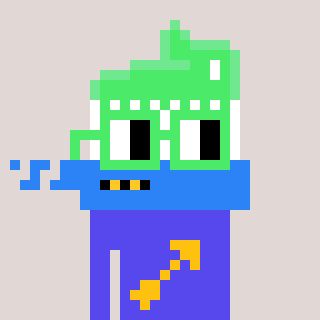
a pixel art character with square light green glasses, a toothbrush-shaped head and a computerblue-colored body on a warm background